Question: 'Ctrl + M, P' expands the whole document. But after doing this I can't collapse back specific methods or pieces of code. It's not possible via shortcut keys (for example: 'Ctrl + M, M') neither via the menu:
As you can see, only 'Ctrl + M, O' is possible which collapses the whole document

Also the '+' en '-' signs disappear when I do 'Ctrl + M, P'
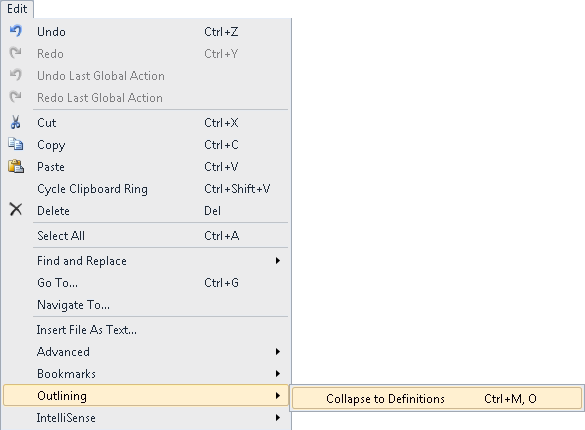
Answer: In VS2012 toggling outline expansion is [CTRL] + M, M. I presume this hasn't changed from previous version. Don't have VS2010 to check...